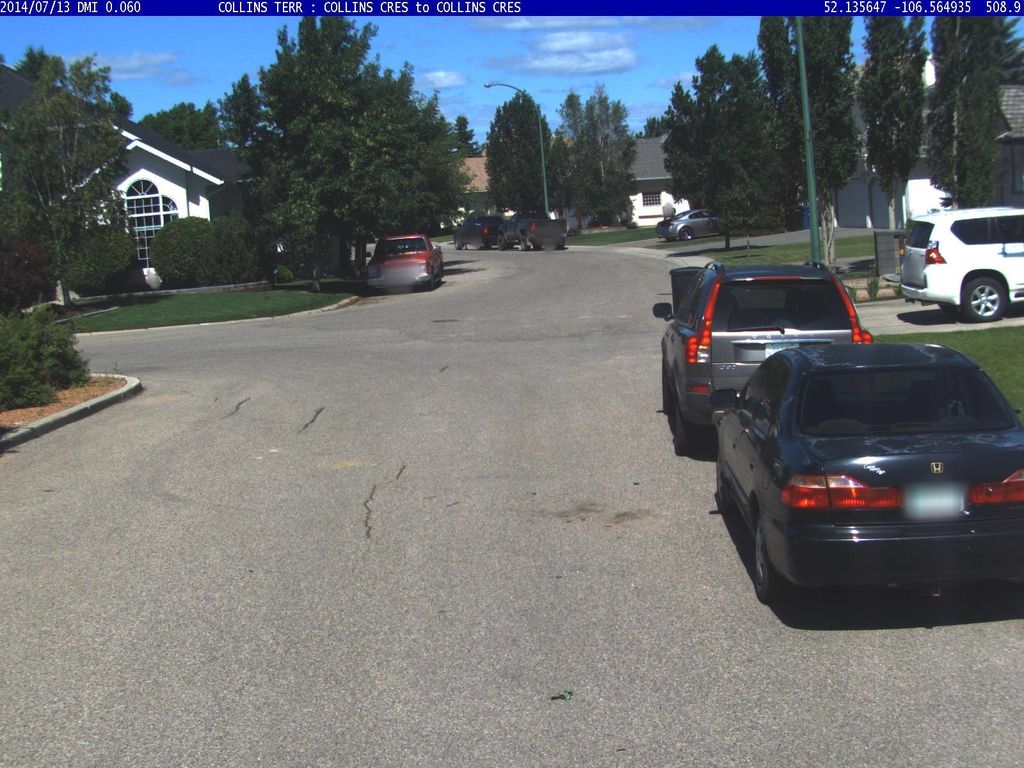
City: saskatoon